Question: I want to create Custom GridView like this attached below image.
Grid item not in line.
So how i can do this?

Give me some idea.
Thanks,
Girish
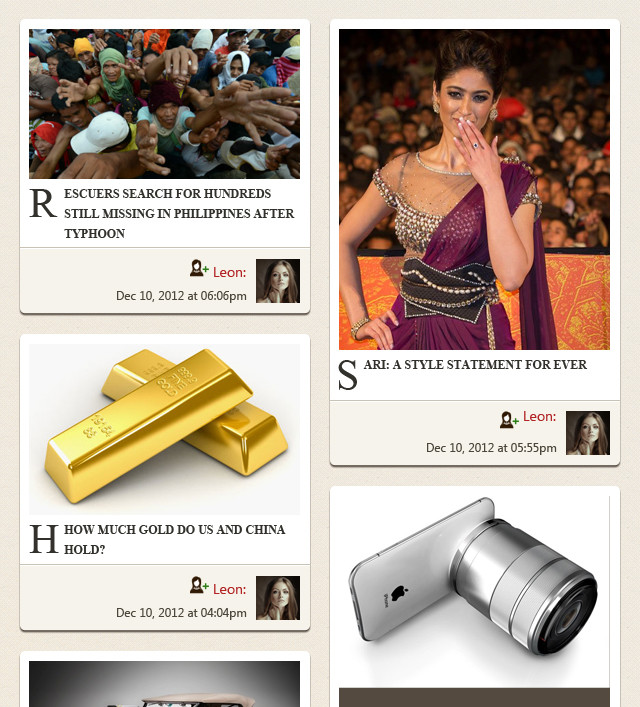
Answer: <URL>
May be above link will give you best possible solution. Its pintrest kind of adapterview.